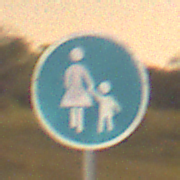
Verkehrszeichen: Gehweg
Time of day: Night
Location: Outdoor (Nature)
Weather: Clear
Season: NotSpecified
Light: Natural